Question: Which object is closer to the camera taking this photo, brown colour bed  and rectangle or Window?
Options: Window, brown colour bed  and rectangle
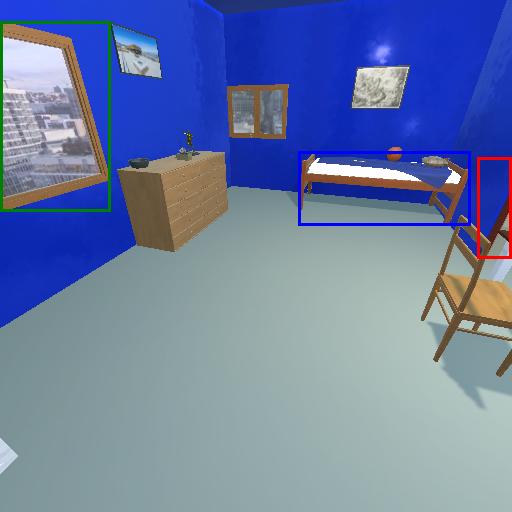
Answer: Window